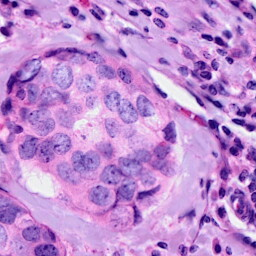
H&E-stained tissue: Breast